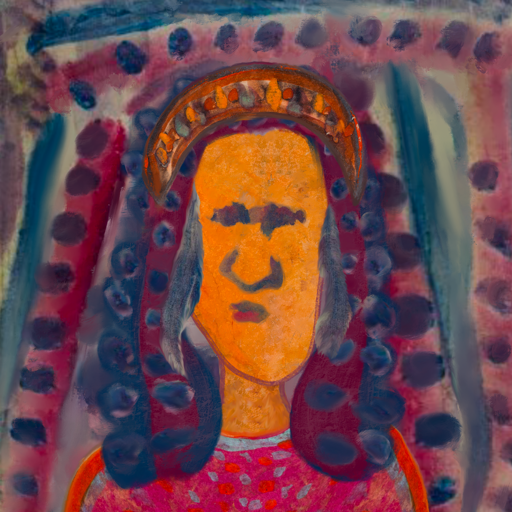
Background: HillGirl, Head And Neck Front: Hypocrite, Face Front: In_The_Sun, Bust: Sisters, Hair Front: Hill_Girl, Head Accessory: Hypocrite, Second Necklace: Blank, Necklace: Blank, Baby: Blank